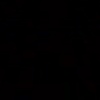
Label: space